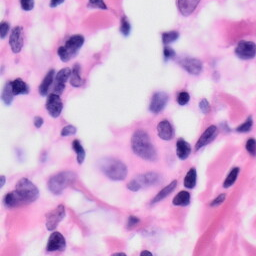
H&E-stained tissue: Skin